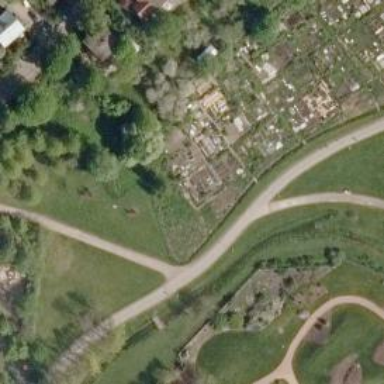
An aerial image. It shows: Asphalt cycleway.